Field crop: maize
Growth stage: 1
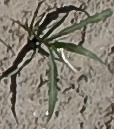
Species: sorghum